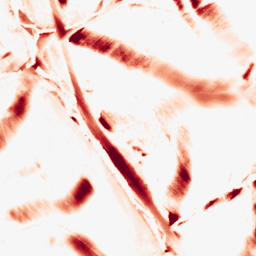
Category: morphological
Decomposition family: morphological_diamond
Decomposition parameters: operation: opening
radius: 20
Upsampling method: cubic_mitchell
Upsampling parameters: scale: 2
Upsampling scale: 2